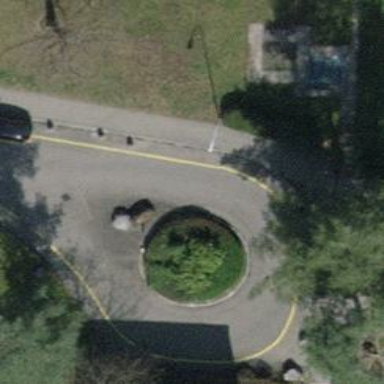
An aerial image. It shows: Turning loop on the road.